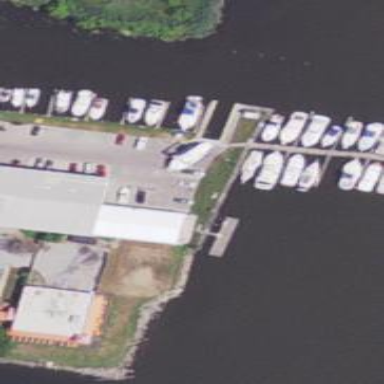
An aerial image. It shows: Marina on leisure land.